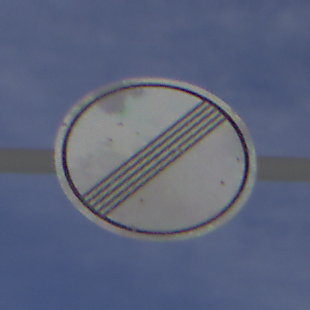
Verkehrszeichen: EndeSaemtlicherBegrenzungen
Umgebung: Outdoor, RoadRail
Tageszeit: MorningAfternoon
Wetter: PartlyCloudy
Licht: Natural
Jahreszeit: NotSpecified
Kontrast: HighContrast